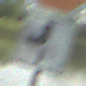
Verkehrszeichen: VerlaufVorfahrtsstrasse7
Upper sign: Stop
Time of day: MorningAfternoon
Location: Outdoor (Nature)
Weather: PartlyCloudy
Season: NotSpecified
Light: Natural